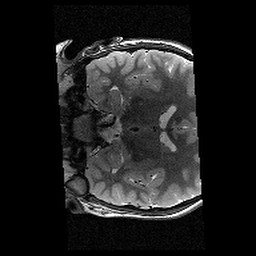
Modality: T2w
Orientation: coronal
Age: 11
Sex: male
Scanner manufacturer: siemens
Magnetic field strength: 3 T
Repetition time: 9.23 s
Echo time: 0.067 s